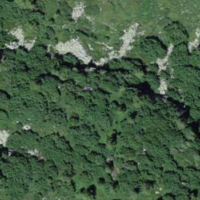
EUNIS habitat code: 31
Species observed at this site:
Vaccinium uliginosum